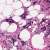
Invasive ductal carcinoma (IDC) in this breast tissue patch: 0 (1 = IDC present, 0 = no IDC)